【题型】解答题　【知识点】平面几何　【难度】easy
已知：如图, 在菱形 $ABCD$ 中, 点 $E, F$ 分别在边 $AB, AD$ 上, $BE = DF$, $CE$ 的延长线交 $DA$ 的延长线于点 $G$, $CF$ 的延长线交 $BA$ 的延长线于点 $H$。

(1) 求证：$\triangle BEC \sim \triangle BCH$；

(2) 如果 $BE^2 = AB \cdot AE$, 求证：$AG = DF$。

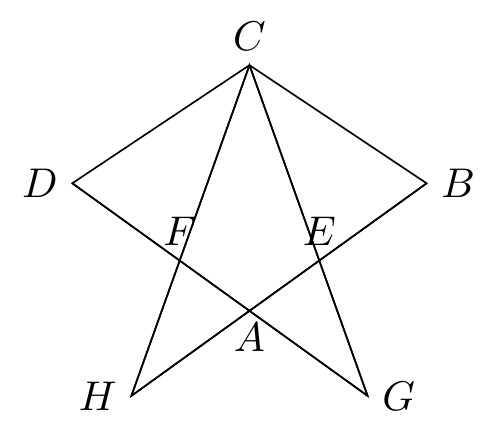
【解答】
解：(1)$\because$ 四边形 $ABCD$ 是菱形,

$\therefore CD = CB$, $\angle D = \angle B$, $CD // AB$,

$\because DF = BE$,

$\therefore \triangle CDF \cong \triangle CBE$ (SAS),

$\therefore \angle DCF = \angle BCE$,

$\because CD // BH$,

$\therefore \angle H = \angle DCF$,

$\therefore \angle BCE = \angle H$,

又 $\because \angle B = \angle B$,

$\therefore \triangle BEC \sim \triangle BCH$；

(2)$\because BE^2 = AB \cdot AE$,

$\therefore \frac{BE}{AB} = \frac{AE}{EB}$,

$\because AG // BC$,

$\therefore \frac{AE}{BE} = \frac{AG}{BC}$,

$\therefore \frac{BE}{AB} = \frac{AG}{BC}$,

$\because DF = BE$, $BC = AB$,

$\therefore BE = AG = DF$,

即 $AG = DF$。